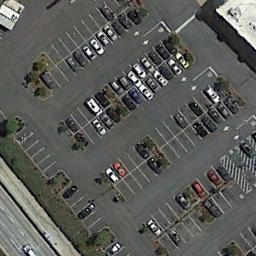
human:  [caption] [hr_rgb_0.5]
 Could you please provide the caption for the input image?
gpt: There are many different colored cars in the parking lot .

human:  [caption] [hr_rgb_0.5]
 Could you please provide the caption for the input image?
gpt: The parking lot has some neatly arranged cars .

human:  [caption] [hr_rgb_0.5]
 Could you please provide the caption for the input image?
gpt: About half of the parking space in the parking lot is occupied .

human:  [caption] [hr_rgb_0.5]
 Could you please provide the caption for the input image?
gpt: There are some cars on the parking lot .

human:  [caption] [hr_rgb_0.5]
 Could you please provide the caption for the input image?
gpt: There are some cars and bushes on the parking lot .